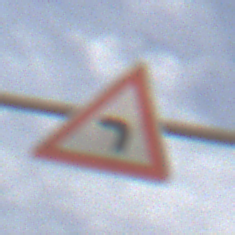
Verkehrszeichen: KurveLinks
Umgebung: Outdoor, Suburban
Tageszeit: MorningAfternoon
Wetter: PartlyCloudy
Licht: Natural
Jahreszeit: NotSpecified
Kontrast: HighContrast